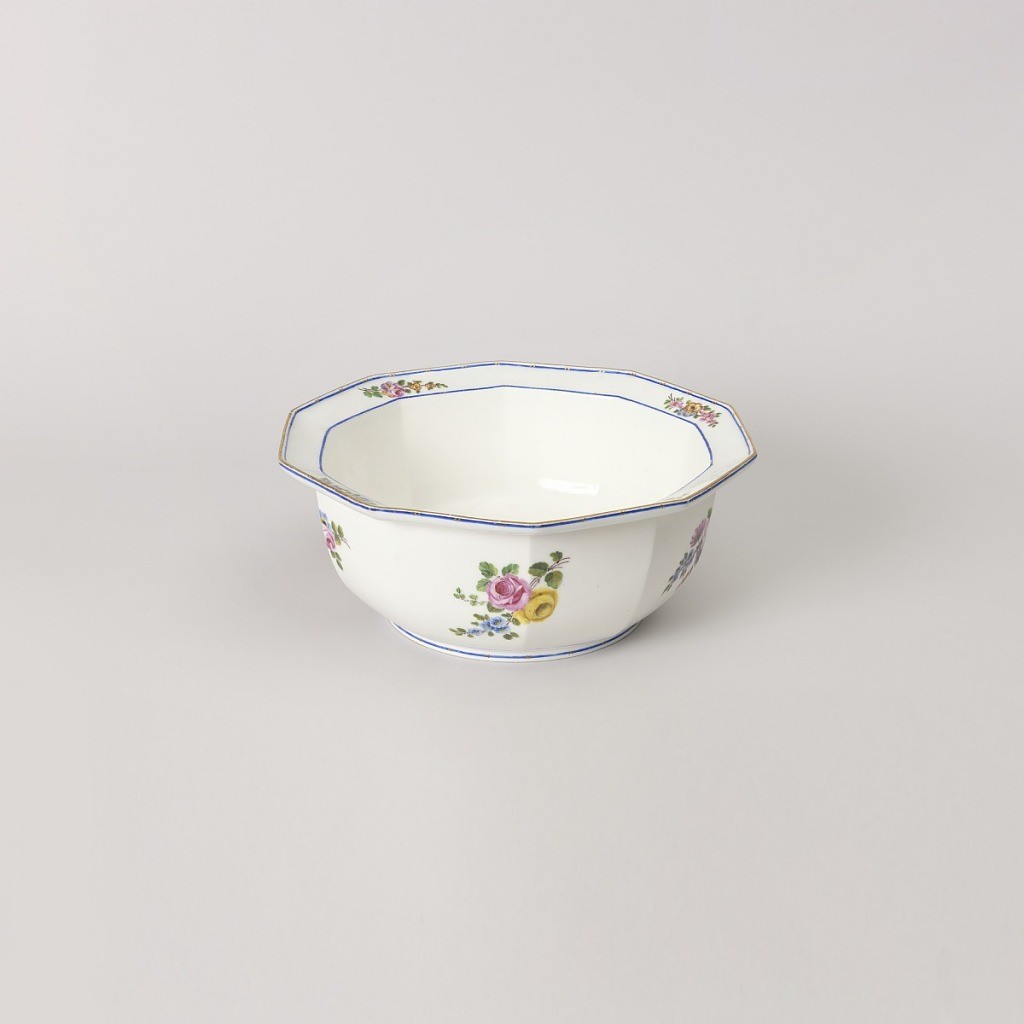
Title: Salad Bowl
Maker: Sèvres Porcelain Manufactory, French, established 1756
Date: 1763
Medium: soft paste porcelain, vitreous enamel, gold
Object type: bowl
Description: Ten-sided bowl, with flairing rim; white ground decorated with sprays of flowers on exterior and rim; blue bands with touches of gilding along rim and foot.